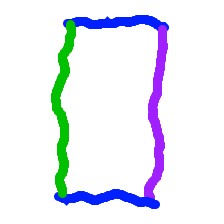
Shape: rectangle